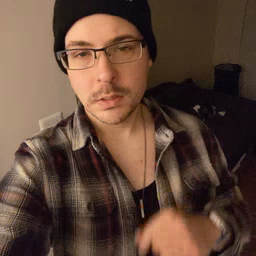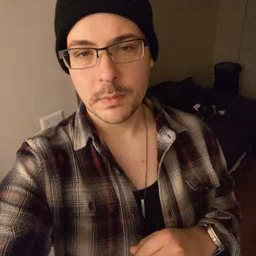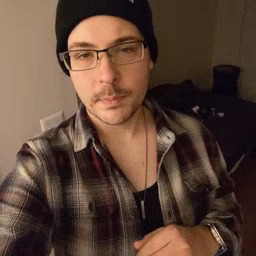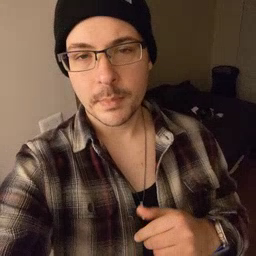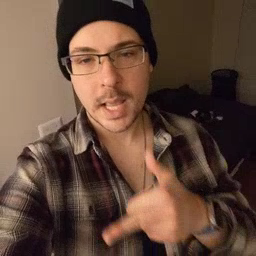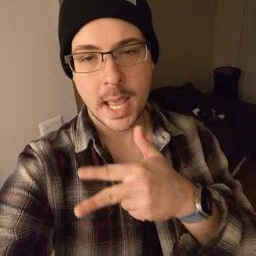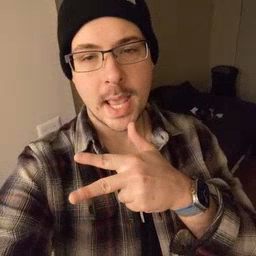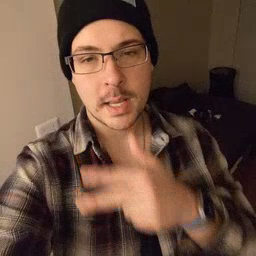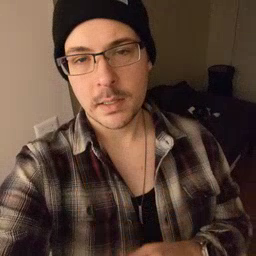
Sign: hen